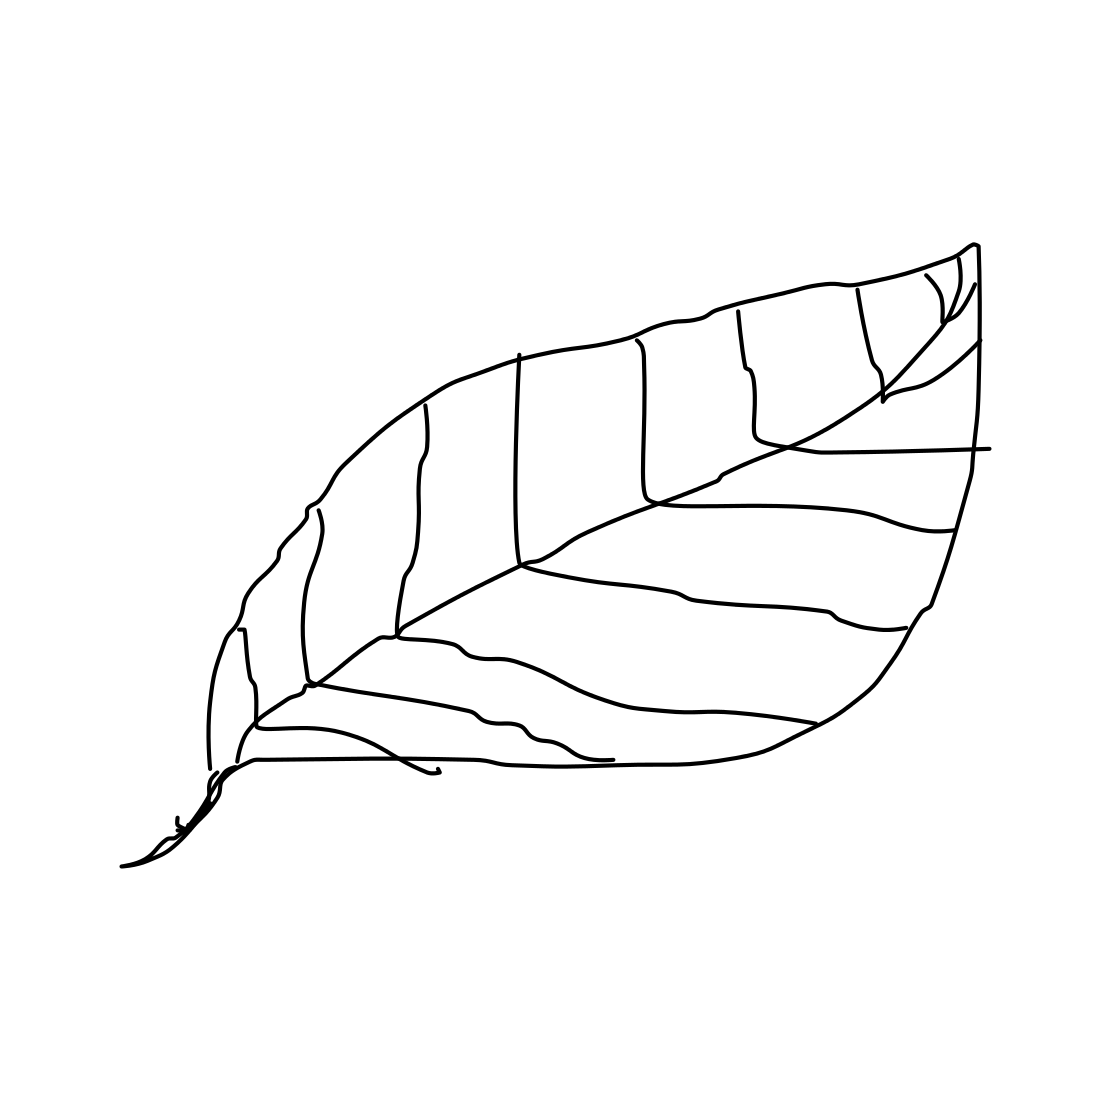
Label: leaf